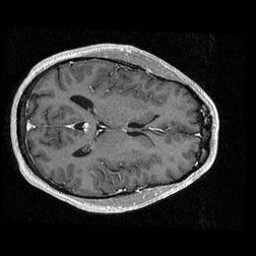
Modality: T1w
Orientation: axial
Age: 50
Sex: male